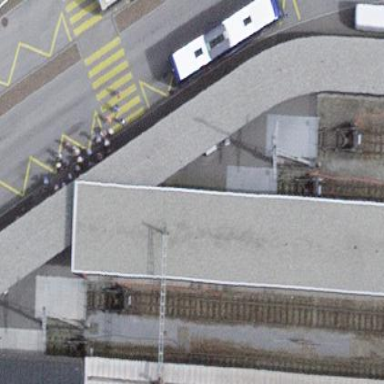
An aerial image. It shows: Flat roof made of gravel.